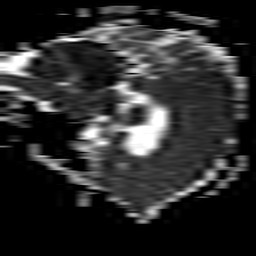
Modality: ADC
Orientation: sagittal
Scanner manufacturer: philips
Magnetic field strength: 1.5 T
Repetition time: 3.406 s
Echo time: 0.06922 s